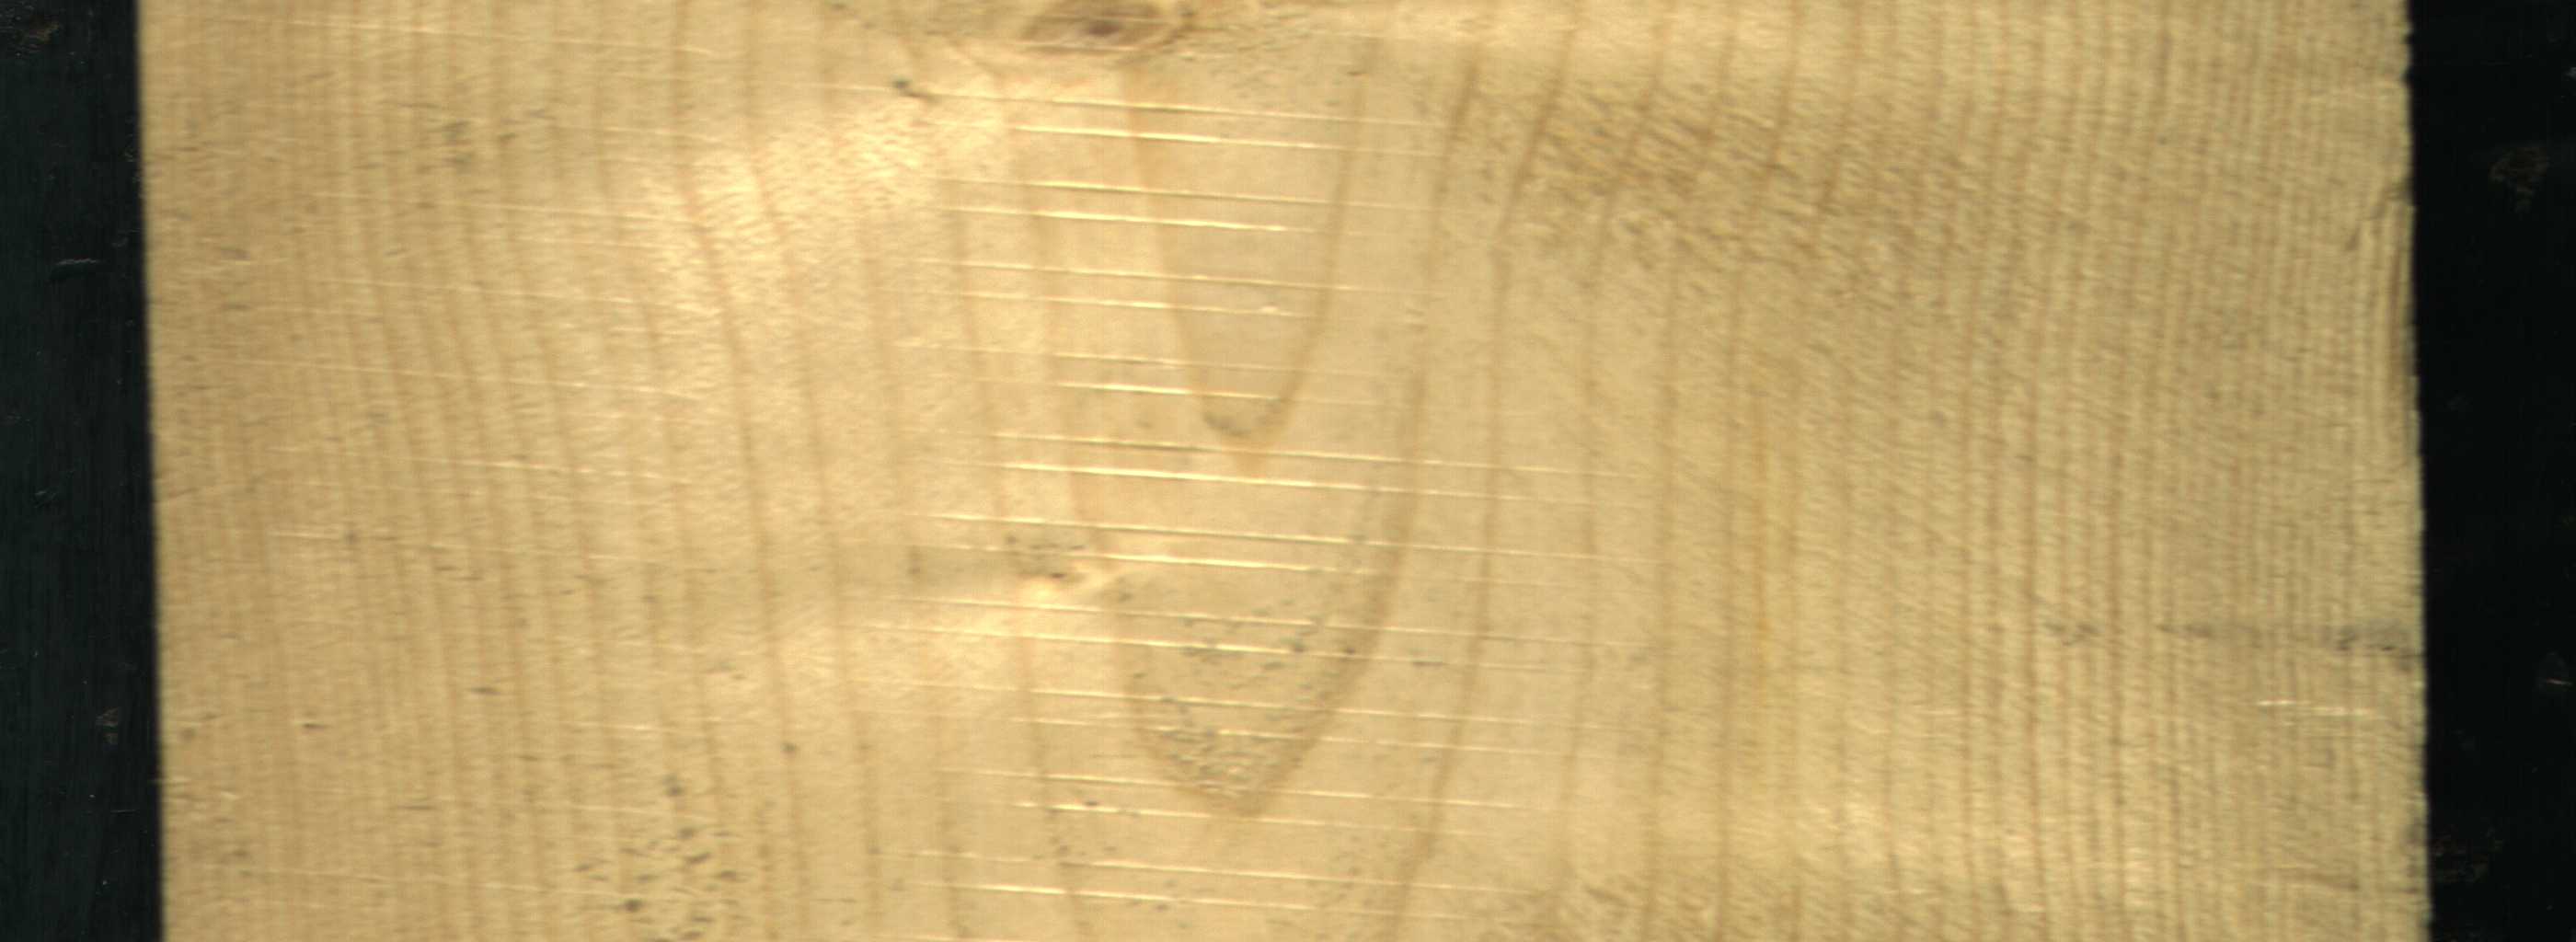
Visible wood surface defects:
Live_Knot